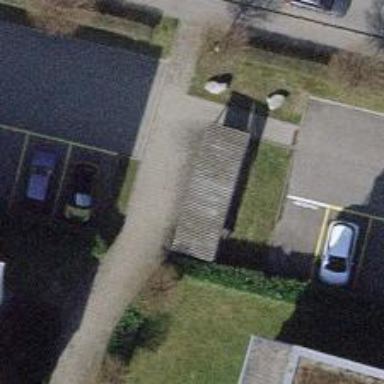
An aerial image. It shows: Footway made of cobblestone.